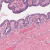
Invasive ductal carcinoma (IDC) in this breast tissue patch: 0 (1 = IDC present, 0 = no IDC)